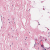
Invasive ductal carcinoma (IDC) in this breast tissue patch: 0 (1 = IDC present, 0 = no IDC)